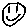
Label: smiley face